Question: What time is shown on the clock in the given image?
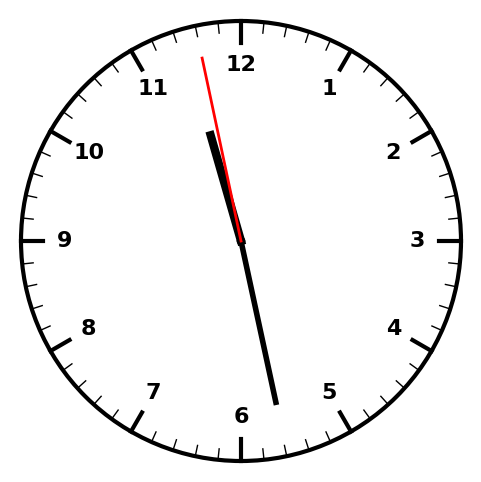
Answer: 11:27:58